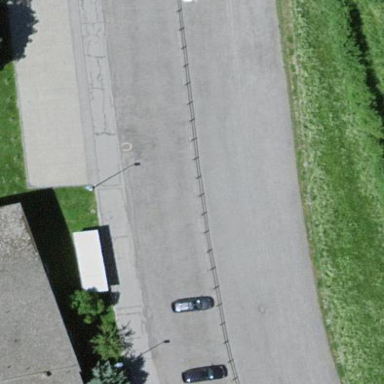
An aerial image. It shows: Parking area with surface.